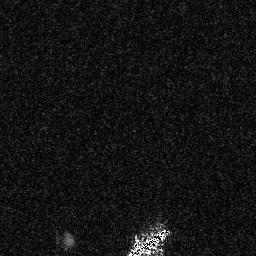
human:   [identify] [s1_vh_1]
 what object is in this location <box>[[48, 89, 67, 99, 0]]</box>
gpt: <ref>1 medium ship at the bottom</ref>